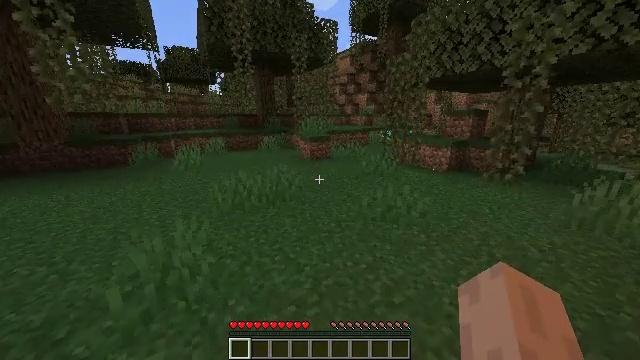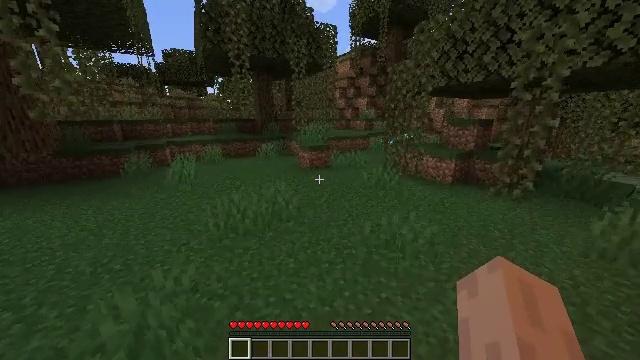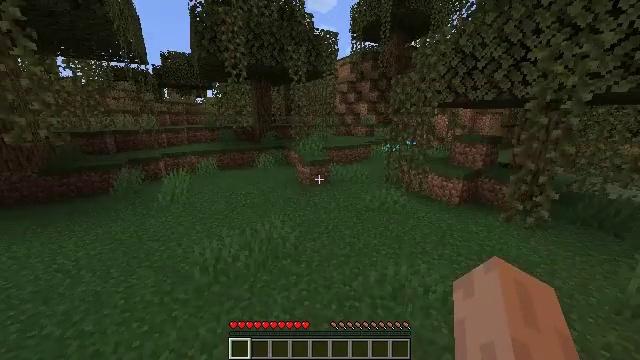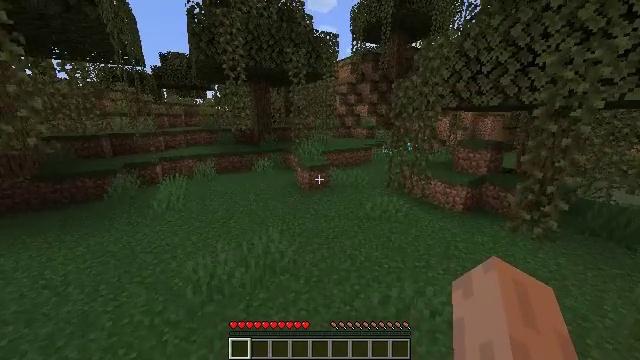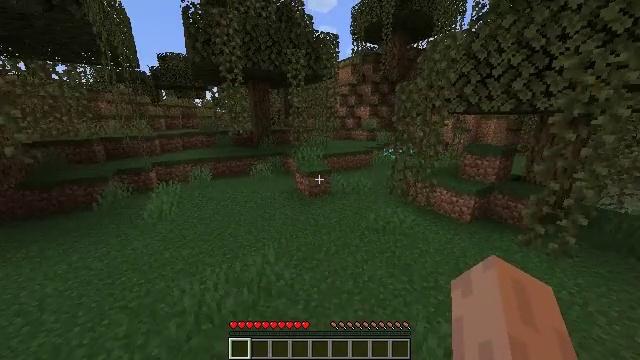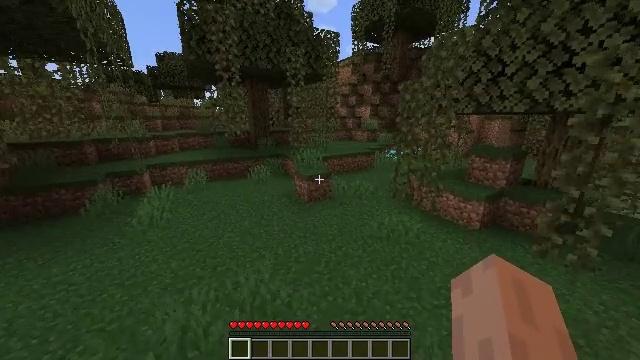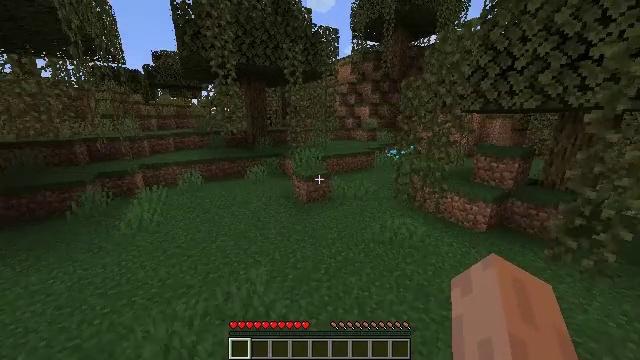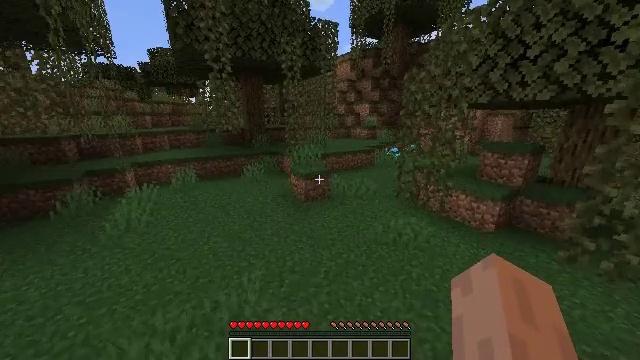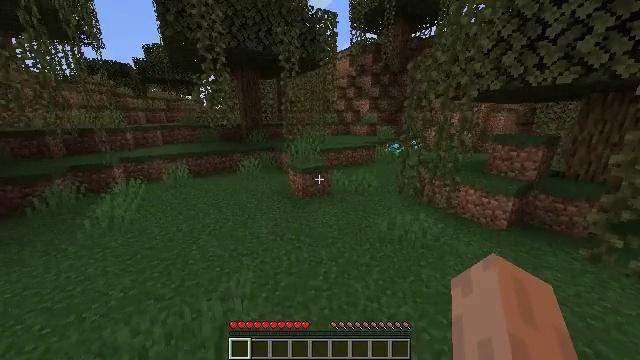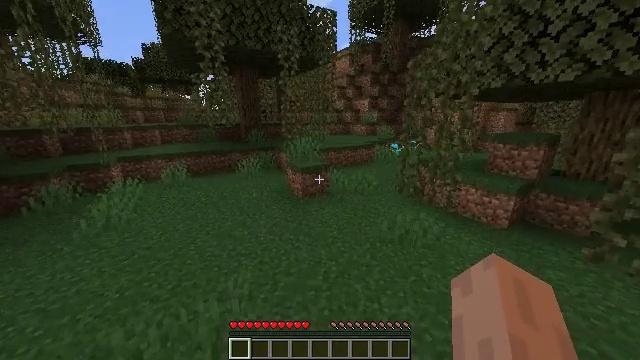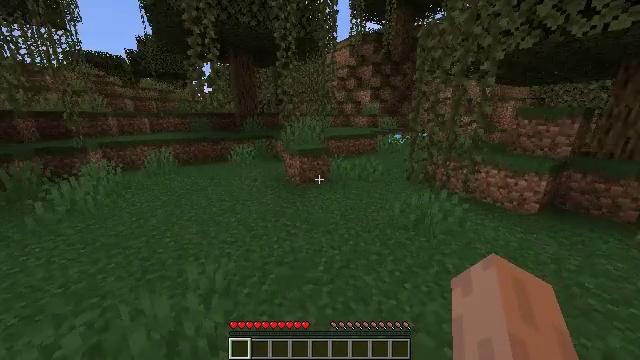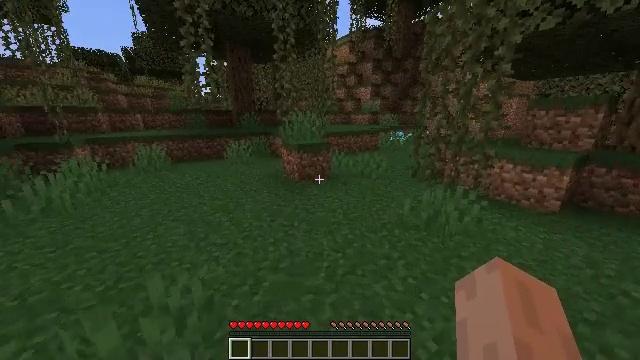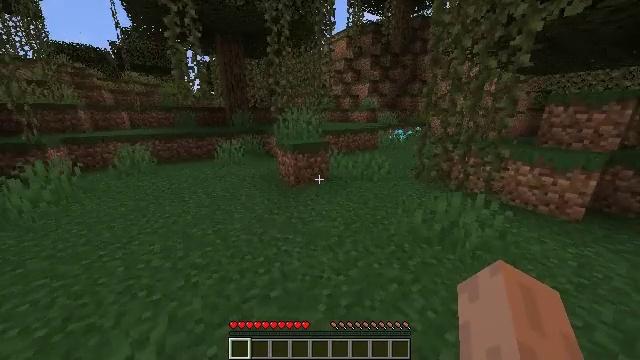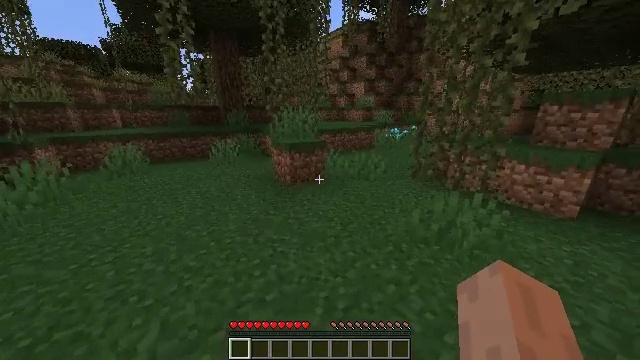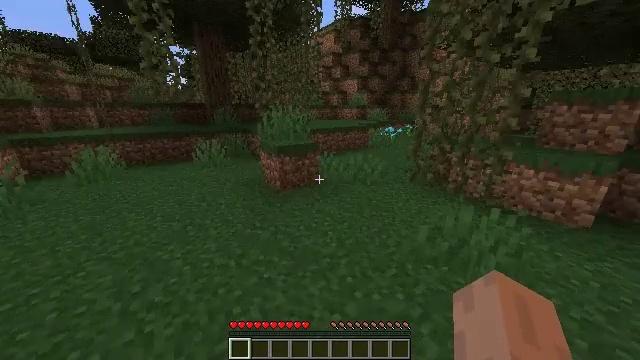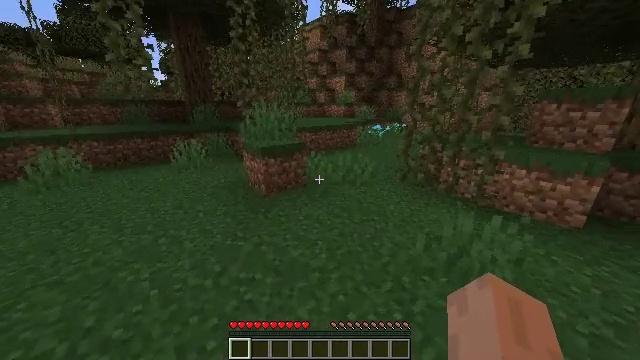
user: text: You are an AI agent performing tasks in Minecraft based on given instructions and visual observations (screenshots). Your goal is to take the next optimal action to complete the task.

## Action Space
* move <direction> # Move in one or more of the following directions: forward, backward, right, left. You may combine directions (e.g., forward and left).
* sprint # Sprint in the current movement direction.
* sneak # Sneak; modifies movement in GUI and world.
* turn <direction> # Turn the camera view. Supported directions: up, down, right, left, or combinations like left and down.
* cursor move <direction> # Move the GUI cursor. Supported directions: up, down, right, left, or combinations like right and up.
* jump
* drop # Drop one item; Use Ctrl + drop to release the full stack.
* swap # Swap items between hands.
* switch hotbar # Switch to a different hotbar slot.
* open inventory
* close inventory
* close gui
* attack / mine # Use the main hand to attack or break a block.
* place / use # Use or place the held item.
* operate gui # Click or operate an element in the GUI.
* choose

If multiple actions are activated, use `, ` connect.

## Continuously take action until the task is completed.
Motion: motion action
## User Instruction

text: Break the blue orchid to collect it.
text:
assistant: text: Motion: move forward, sprint, jump
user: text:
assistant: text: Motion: move forward, sprint, jump
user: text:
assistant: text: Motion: move forward, sprint, jump
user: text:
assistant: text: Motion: move forward, sprint, jump
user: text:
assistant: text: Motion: move forward, sprint, jump
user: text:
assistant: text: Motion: move forward, sprint
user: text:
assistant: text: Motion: move forward, sprint
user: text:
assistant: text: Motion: move forward, sprint
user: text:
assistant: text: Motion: move forward, sprint
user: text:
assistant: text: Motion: move forward, sprint
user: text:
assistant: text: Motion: move forward, sprint
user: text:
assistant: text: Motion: move forward, sprint
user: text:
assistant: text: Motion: move forward, sprint, turn right
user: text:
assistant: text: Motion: move forward, sprint, turn right
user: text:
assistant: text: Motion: move forward, sprint, turn right
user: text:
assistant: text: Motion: move forward, sprint, turn right
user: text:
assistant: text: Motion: move forward, sprint, turn right
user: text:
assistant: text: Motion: move forward, sprint
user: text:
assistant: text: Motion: move forward, sprint, turn right
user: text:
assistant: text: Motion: move forward, sprint, turn right
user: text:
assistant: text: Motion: move forward, sprint
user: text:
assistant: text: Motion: move forward, sprint
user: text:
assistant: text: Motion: move forward, sprint
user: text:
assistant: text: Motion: move forward, sprint
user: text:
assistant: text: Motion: move forward, sprint
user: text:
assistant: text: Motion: move forward, sprint
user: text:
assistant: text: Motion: move forward, sprint
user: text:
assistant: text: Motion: move forward, sprint
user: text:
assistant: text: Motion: move forward, sprint
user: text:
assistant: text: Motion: move forward, sprint